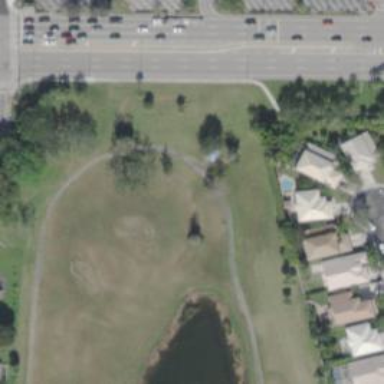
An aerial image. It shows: Path designated for golf carts.